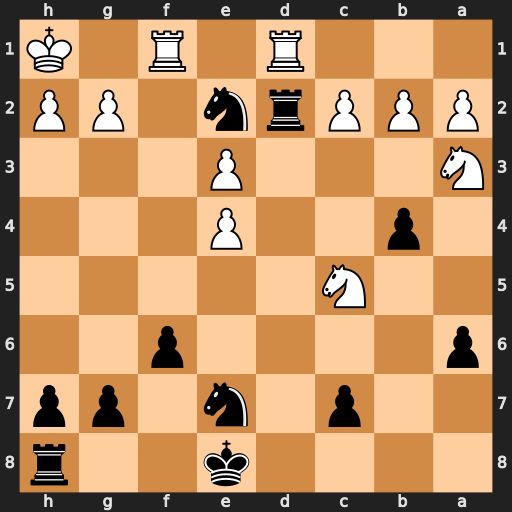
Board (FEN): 4k2r/2p1n1pp/p4p2/2N5/1p2P3/N3P3/PPPrn1PP/3R1R1K
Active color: b
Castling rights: k
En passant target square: -
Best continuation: Rxd1 Rxd1 bxa3